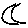
Label: moon